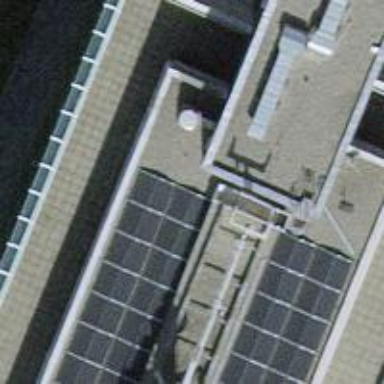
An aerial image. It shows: Office building.